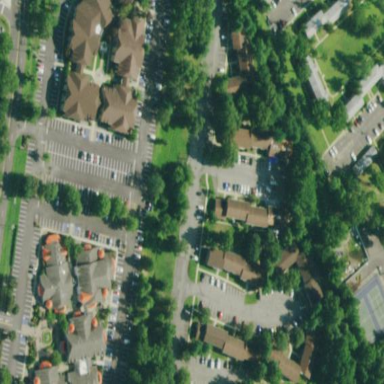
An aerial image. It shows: Residential area with apartments.